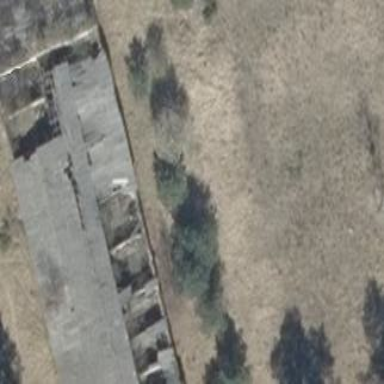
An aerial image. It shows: Ruins of building.